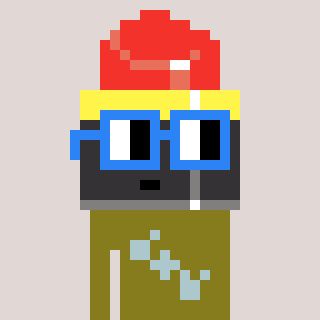
a pixel art character with square blue glasses, a lipstick-shaped head and a gunk-colored body on a warm background